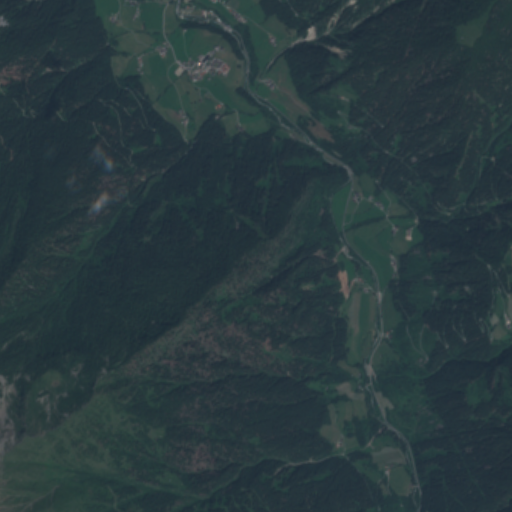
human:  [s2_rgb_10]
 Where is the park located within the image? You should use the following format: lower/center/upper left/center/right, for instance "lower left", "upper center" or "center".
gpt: The park is located in the upper center of the image.
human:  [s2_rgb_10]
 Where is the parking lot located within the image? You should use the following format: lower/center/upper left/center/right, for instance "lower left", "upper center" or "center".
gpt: The parking lot is located in the upper center of the image.
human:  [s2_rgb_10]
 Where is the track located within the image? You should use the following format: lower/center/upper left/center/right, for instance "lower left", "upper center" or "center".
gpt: There is no track in the image.